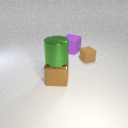
small brown rubber cube to the right of large purple rubber cube